Field crop: maize
Growth stage: 2
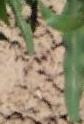
Species: maize